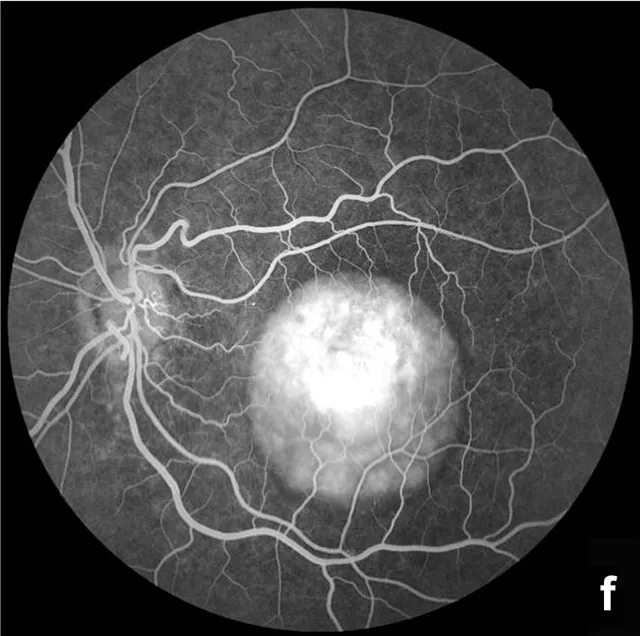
Fluorescein angiography.
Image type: ophthalmic_imaging (ophthalmic_angiography)